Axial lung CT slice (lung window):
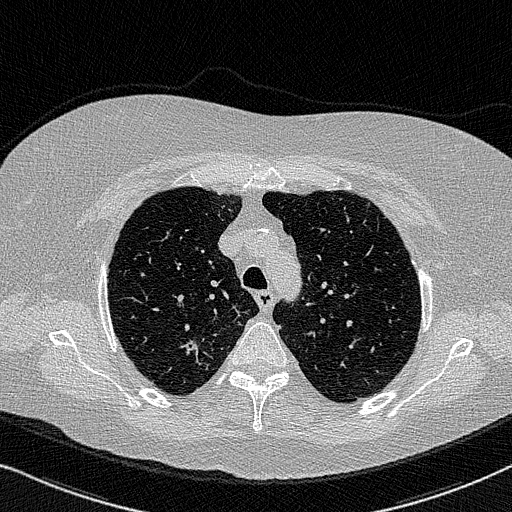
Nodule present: yes
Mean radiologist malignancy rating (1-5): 4.25